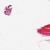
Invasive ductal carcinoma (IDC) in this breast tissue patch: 0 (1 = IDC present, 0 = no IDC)